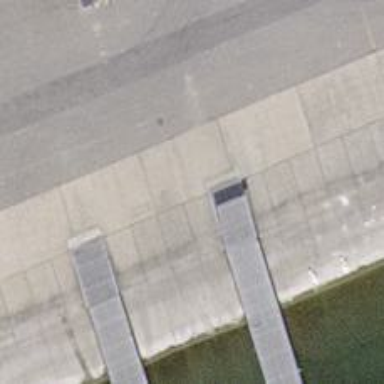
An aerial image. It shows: Slipway on leisure land.